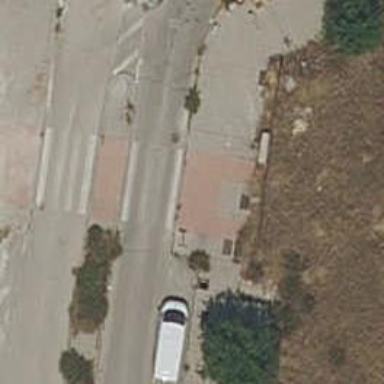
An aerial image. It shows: Uncontrolled zebra crossing on the road.